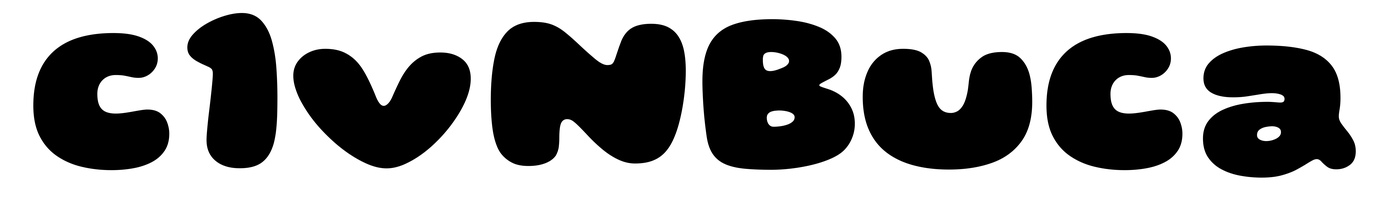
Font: Gluten_Black